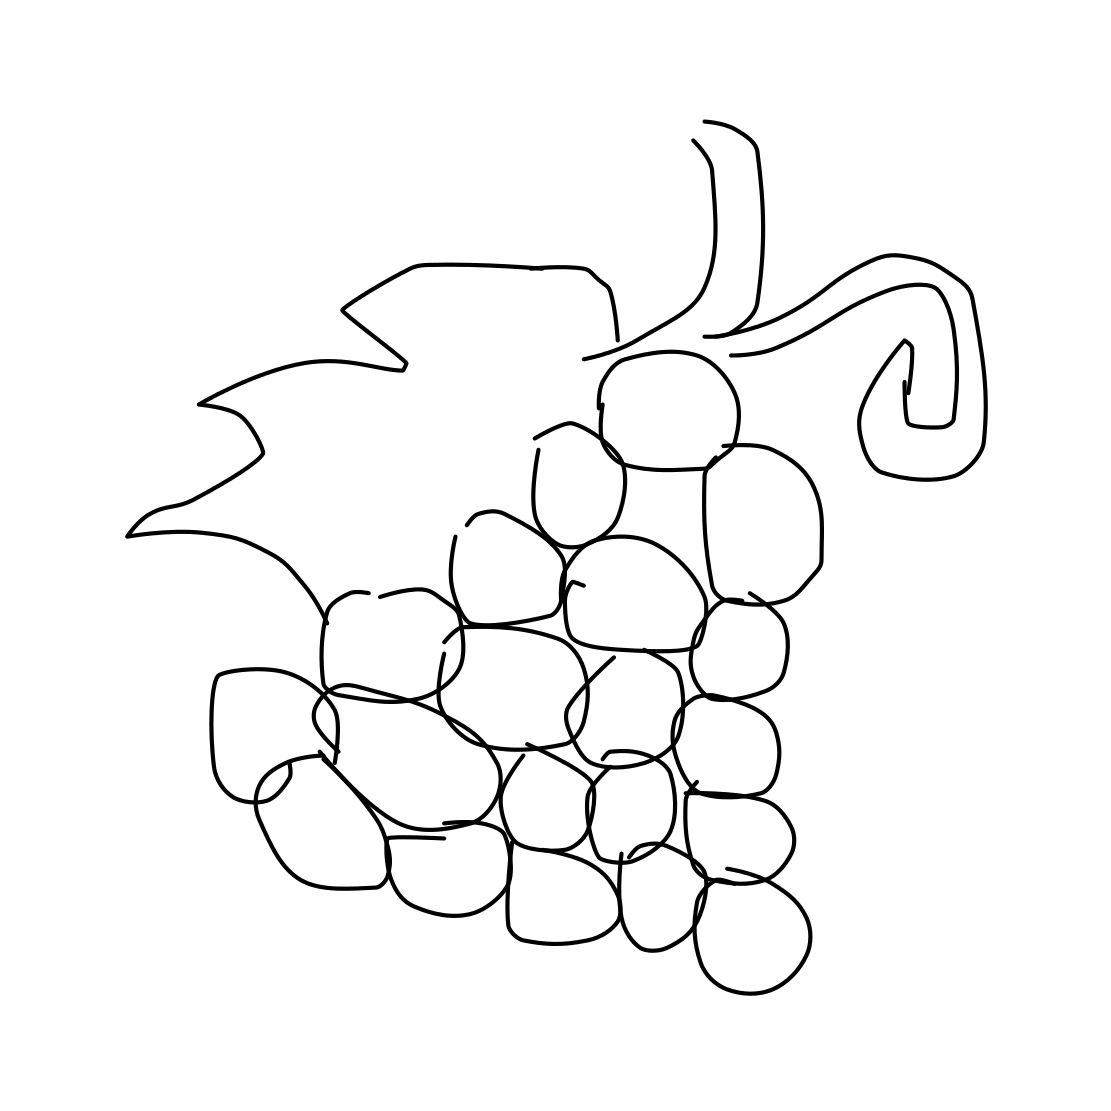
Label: grapes